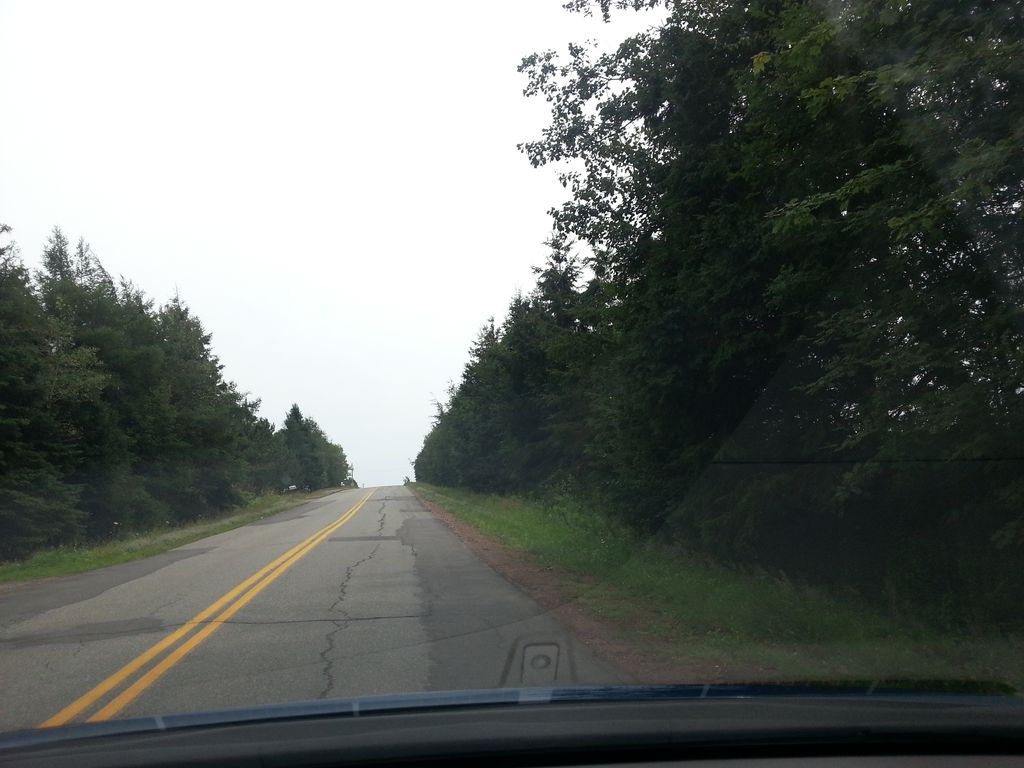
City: charlottetown